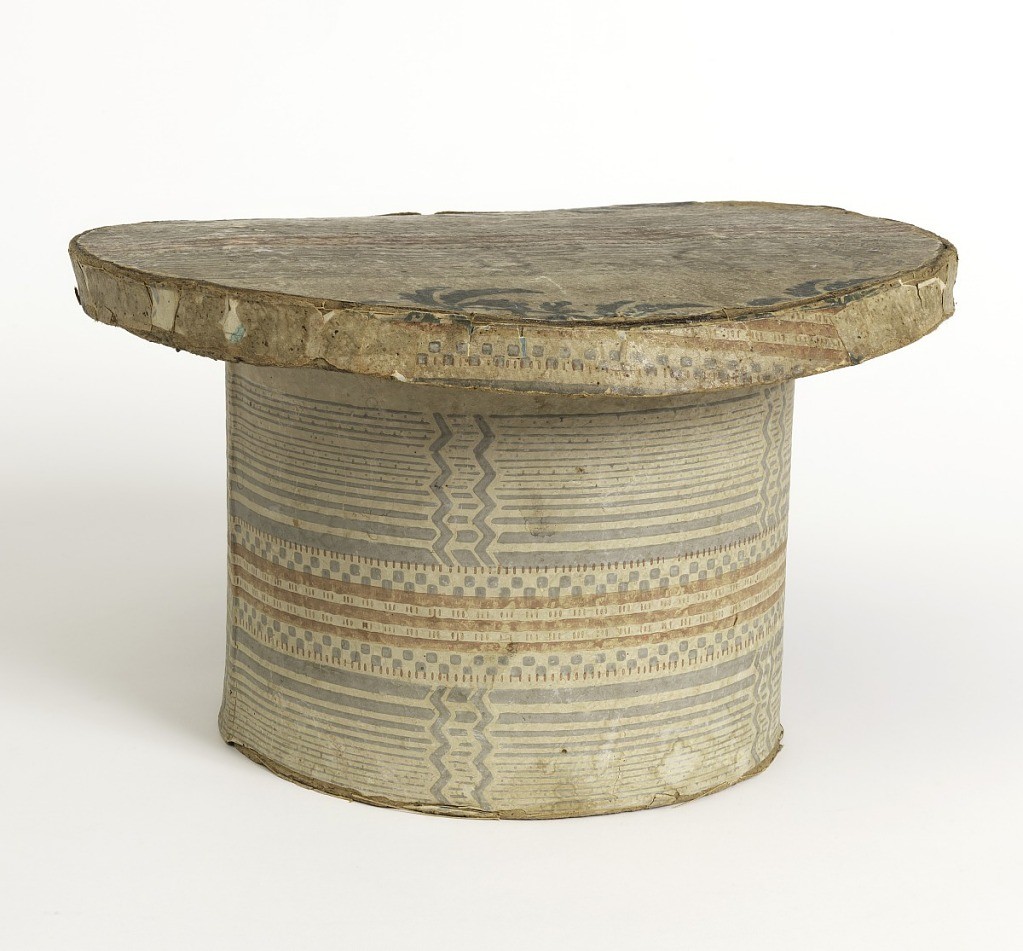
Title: Bandbox
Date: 1840s
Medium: Machine-printed paper, pasteboard support
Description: In the shape of a top hat; covered with striped paper in white, gray and red, with portions of foliage stripes.